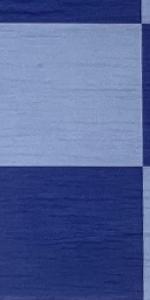
Label: Empty